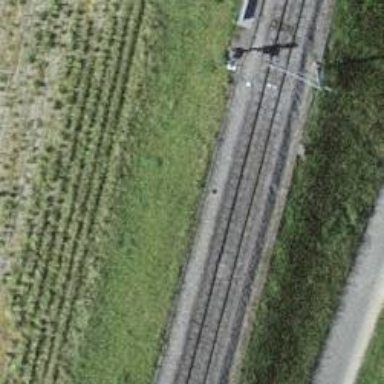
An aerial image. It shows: Railway signal.